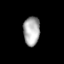
Tissue: skin
Cell type: Epithelial cells
Senescence score: 0.8643
Nuclear area (px): 463
Mean DAPI intensity: 173.384